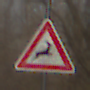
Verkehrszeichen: WildwechselLinks
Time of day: MorningAfternoon
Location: Outdoor (Nature)
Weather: Clear
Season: Winter
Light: Natural